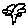
Label: tree